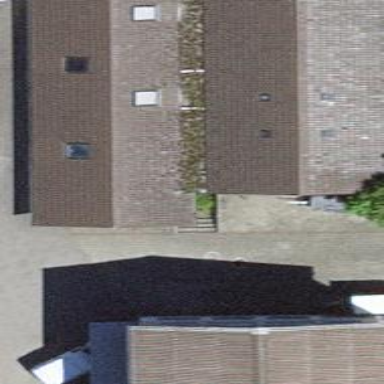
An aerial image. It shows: Gabled building.